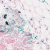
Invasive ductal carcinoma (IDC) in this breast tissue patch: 0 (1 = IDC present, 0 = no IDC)